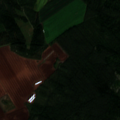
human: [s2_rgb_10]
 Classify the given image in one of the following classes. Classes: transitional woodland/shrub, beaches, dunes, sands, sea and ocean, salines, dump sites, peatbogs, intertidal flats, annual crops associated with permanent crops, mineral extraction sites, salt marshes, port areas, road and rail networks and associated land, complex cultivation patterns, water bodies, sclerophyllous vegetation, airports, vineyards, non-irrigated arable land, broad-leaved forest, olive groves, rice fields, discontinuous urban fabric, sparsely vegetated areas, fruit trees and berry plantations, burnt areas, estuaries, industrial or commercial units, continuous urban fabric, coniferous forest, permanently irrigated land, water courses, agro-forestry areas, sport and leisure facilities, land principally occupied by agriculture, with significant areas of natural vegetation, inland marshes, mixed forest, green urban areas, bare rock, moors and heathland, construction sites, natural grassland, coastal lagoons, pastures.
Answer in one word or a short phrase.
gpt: land principally occupied by agriculture, with significant areas of natural vegetation, coniferous forest, mixed forest, peatbogs